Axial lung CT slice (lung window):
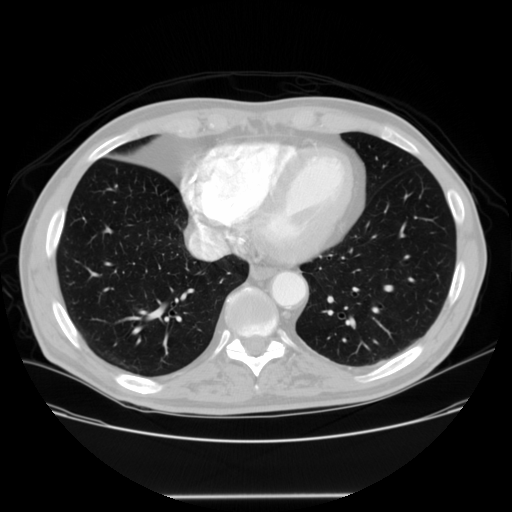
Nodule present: no